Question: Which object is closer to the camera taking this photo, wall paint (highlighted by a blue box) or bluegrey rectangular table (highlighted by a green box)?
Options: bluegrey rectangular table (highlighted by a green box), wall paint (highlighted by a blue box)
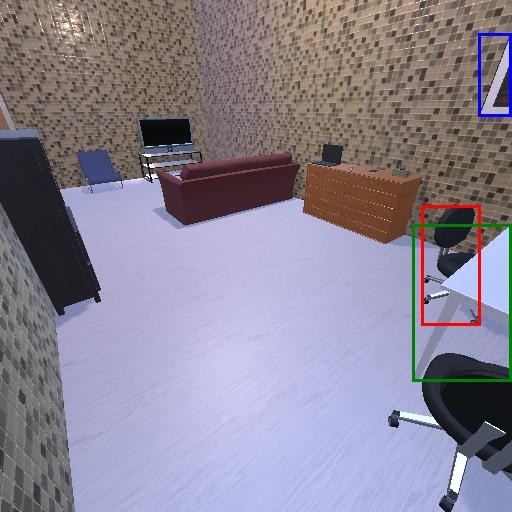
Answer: bluegrey rectangular table (highlighted by a green box)